Interaction volume radius: 10 \u00c5
Interaction volume height: 10 \u00c5
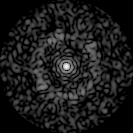
Disorder parameter: 0.8184